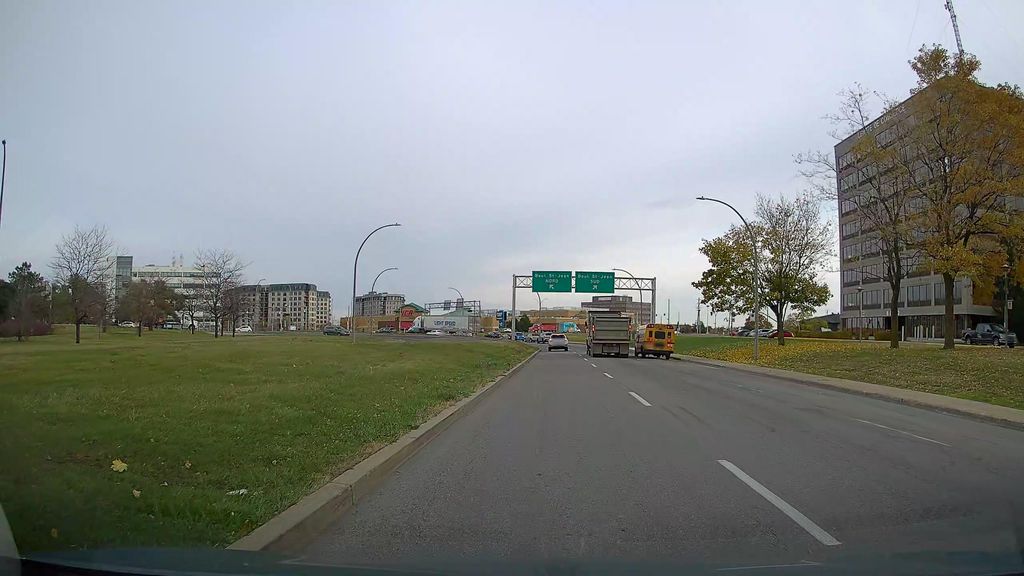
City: montreal